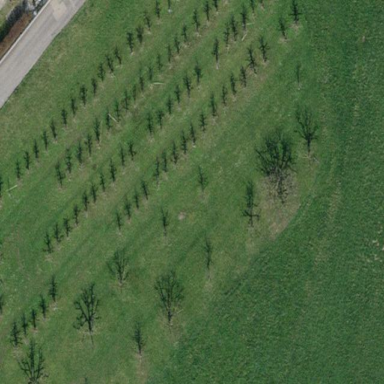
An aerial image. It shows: Orchard.